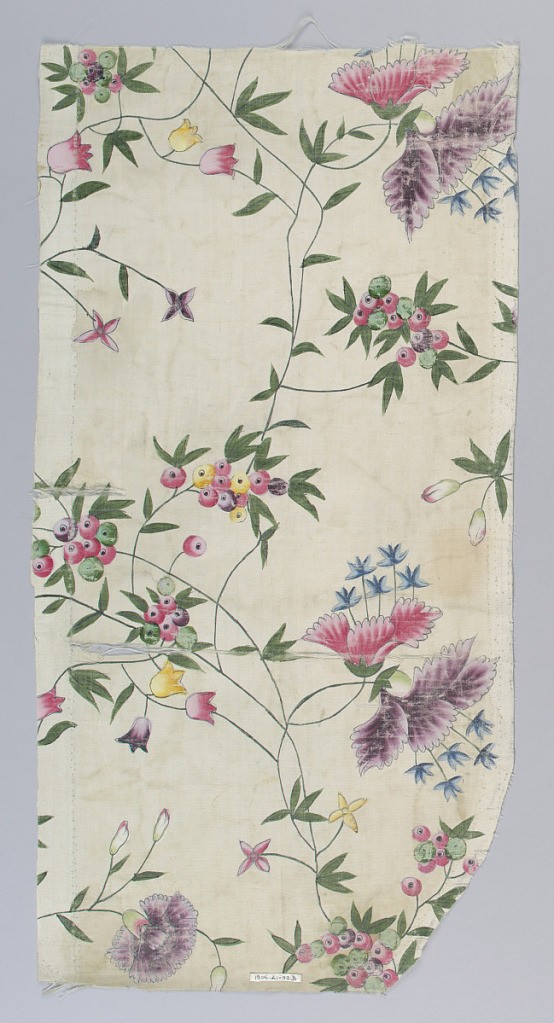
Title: Fragment
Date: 18th century
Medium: silk; tempera Technique: printed and painted on plain weave
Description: White ground with a design of intertwining slender stems with large scalloped petals and bell-shaped blossoms, berries and leaves in green, yellow, dark pink, purple and blue.